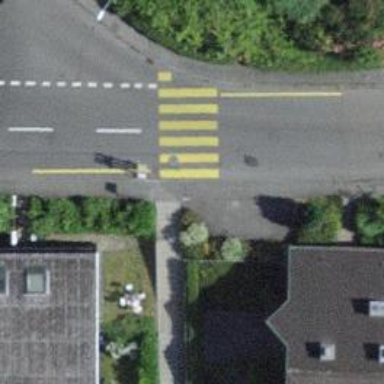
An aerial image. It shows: Zebra crossing on footway.